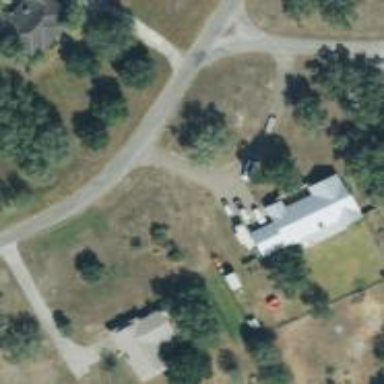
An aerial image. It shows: Driveway.